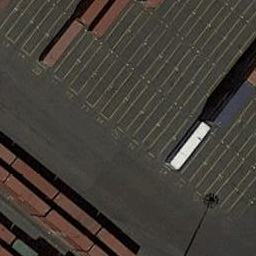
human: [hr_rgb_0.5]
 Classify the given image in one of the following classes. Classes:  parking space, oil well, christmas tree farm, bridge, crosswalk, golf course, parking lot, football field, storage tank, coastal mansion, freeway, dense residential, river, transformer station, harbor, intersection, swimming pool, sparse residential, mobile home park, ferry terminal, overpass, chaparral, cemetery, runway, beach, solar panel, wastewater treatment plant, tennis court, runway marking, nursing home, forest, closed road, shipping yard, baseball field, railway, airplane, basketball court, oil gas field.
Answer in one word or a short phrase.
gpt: shipping yard